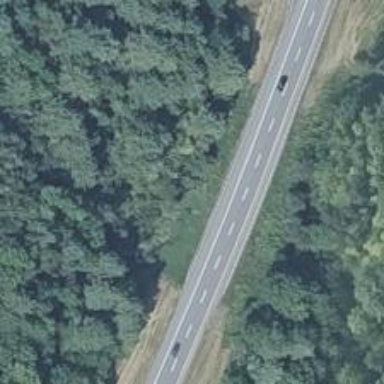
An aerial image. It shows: Asphalt motorway.